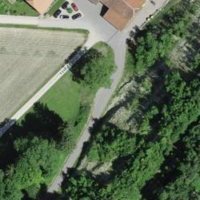
EUNIS habitat code: 41
Species observed at this site:
Ruspolia nitidula